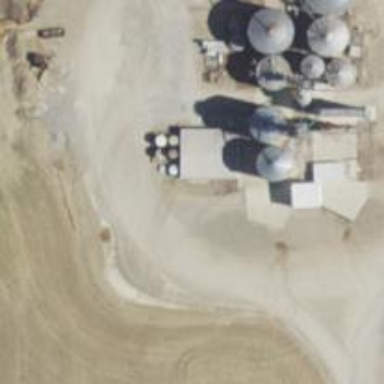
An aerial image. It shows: Silo.